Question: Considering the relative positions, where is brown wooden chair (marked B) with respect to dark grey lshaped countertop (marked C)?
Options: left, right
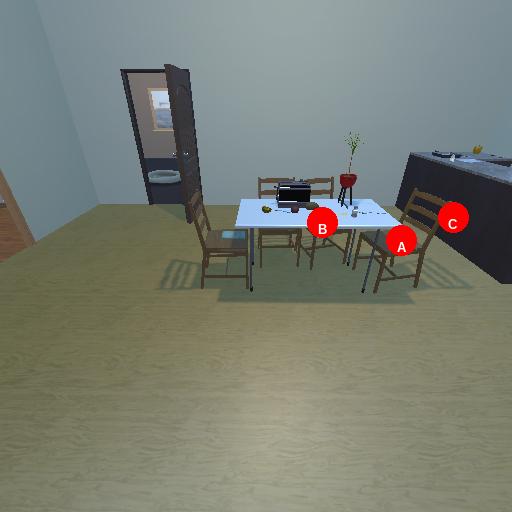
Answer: left